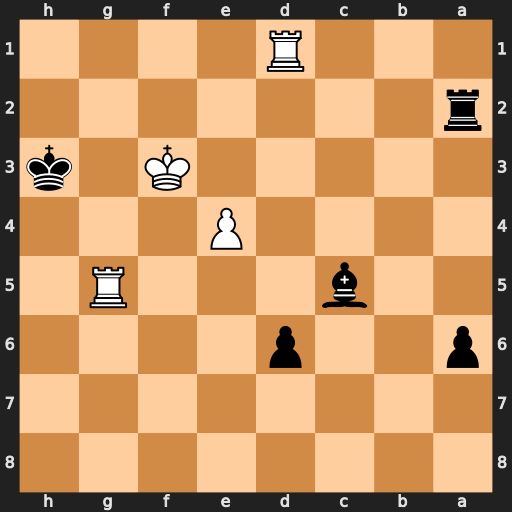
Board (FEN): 8/8/p2p4/2b3R1/4P3/5K1k/r7/3R4
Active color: b
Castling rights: -
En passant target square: -
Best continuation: Rf2#